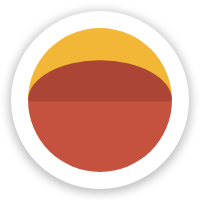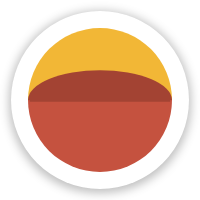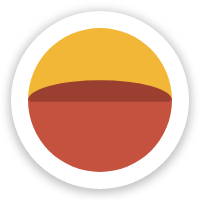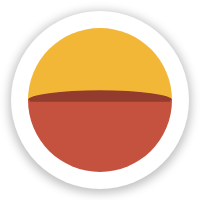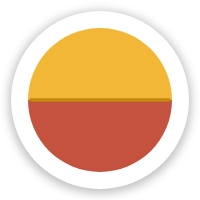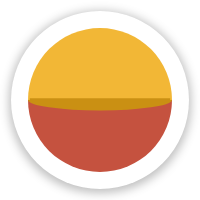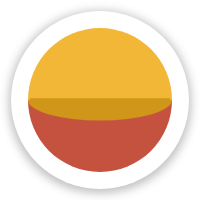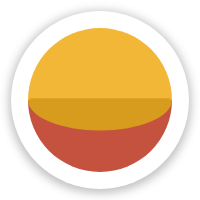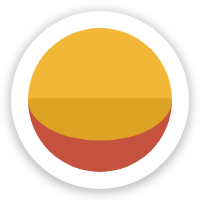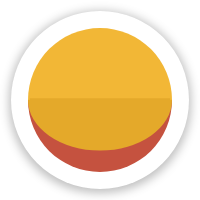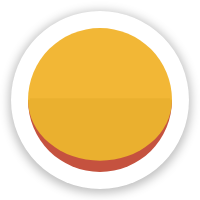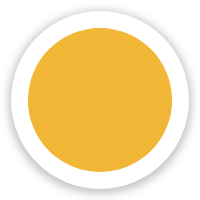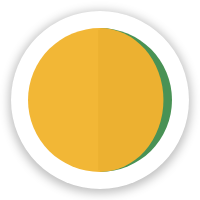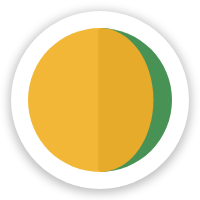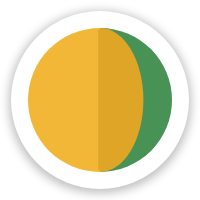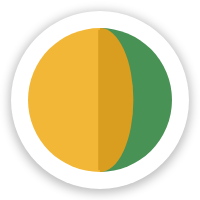
Cursor type: progress
OS/theme: linux-google-cursor
Variant: black